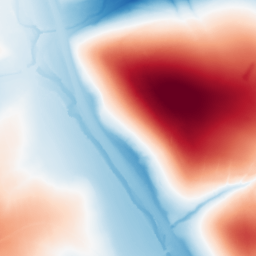
Category: trend_removal
Decomposition family: polynomial_high
Decomposition parameters: degree: 6
Upsampling method: lanczos
Upsampling parameters: scale: 8
Upsampling scale: 8